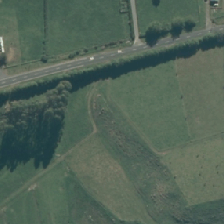
Land cover: broadleaved_indigenous_hardwood